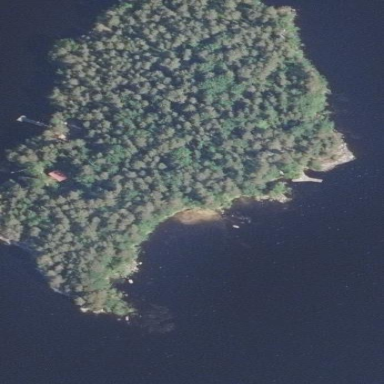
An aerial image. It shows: Islet covered with woodland.